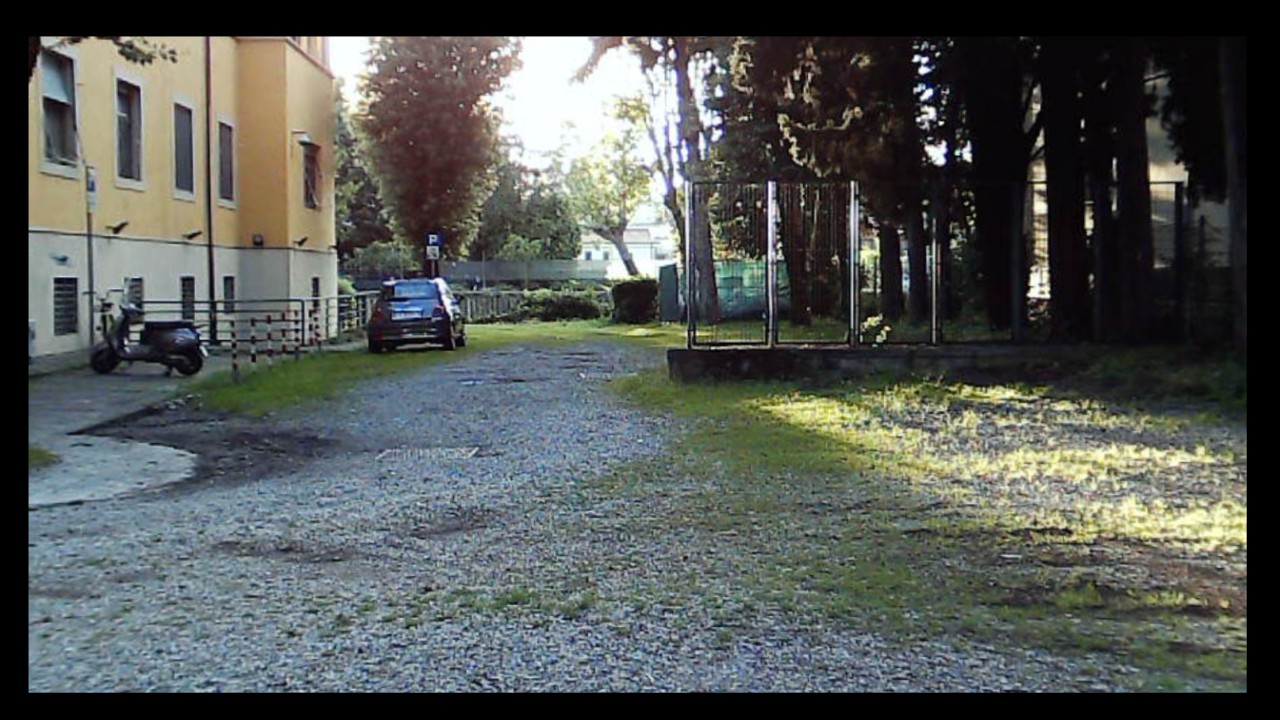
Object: Betafpv air75